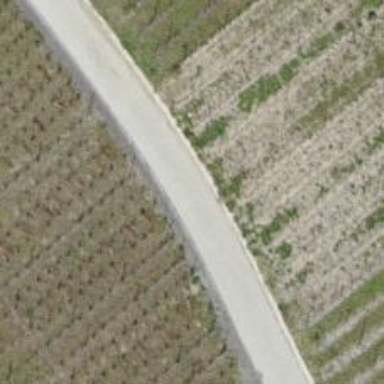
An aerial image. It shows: Paved track with Grade 1 surface.